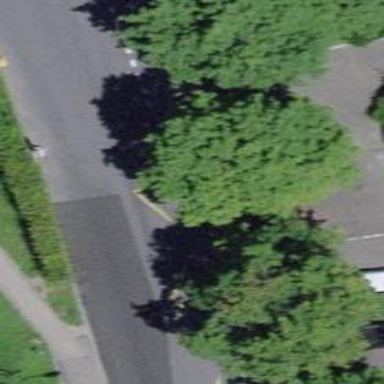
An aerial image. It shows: Bus stop with platform for public transport.